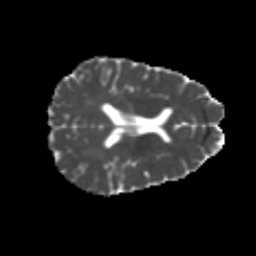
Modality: MD
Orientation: axial
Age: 22
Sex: female
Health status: healthy
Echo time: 0.074 s